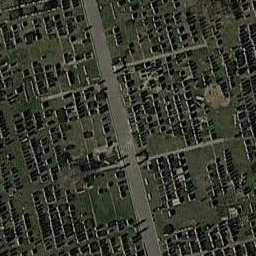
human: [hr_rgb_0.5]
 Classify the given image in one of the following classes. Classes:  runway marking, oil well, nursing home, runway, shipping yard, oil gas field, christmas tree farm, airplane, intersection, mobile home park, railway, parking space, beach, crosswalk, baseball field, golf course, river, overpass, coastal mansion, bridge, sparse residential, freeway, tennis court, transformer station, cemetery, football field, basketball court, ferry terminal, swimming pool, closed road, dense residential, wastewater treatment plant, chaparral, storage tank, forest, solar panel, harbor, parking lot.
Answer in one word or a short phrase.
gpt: cemetery